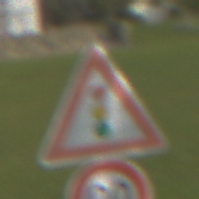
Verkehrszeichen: Lichtzeichenanlage
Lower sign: Geschwindigkeit90
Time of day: MorningAfternoon
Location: Outdoor (Suburban)
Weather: PartlyCloudy
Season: NotSpecified
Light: Natural